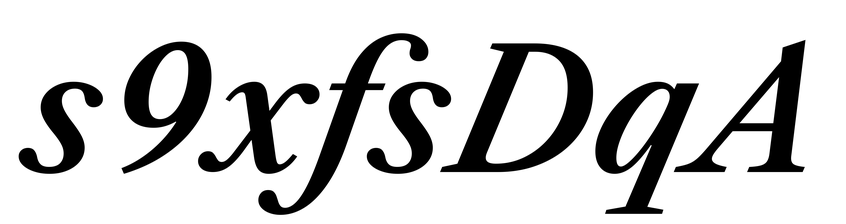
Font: LibreCaslonText-Italic_SemiBold_Italic